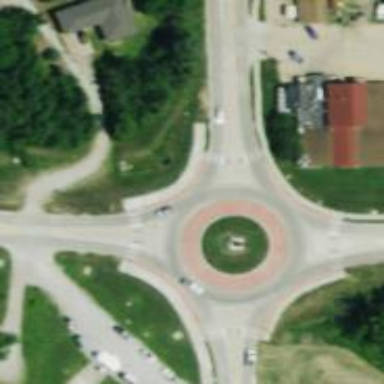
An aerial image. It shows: Secondary road around roundabout.